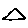
Label: triangle